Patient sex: F
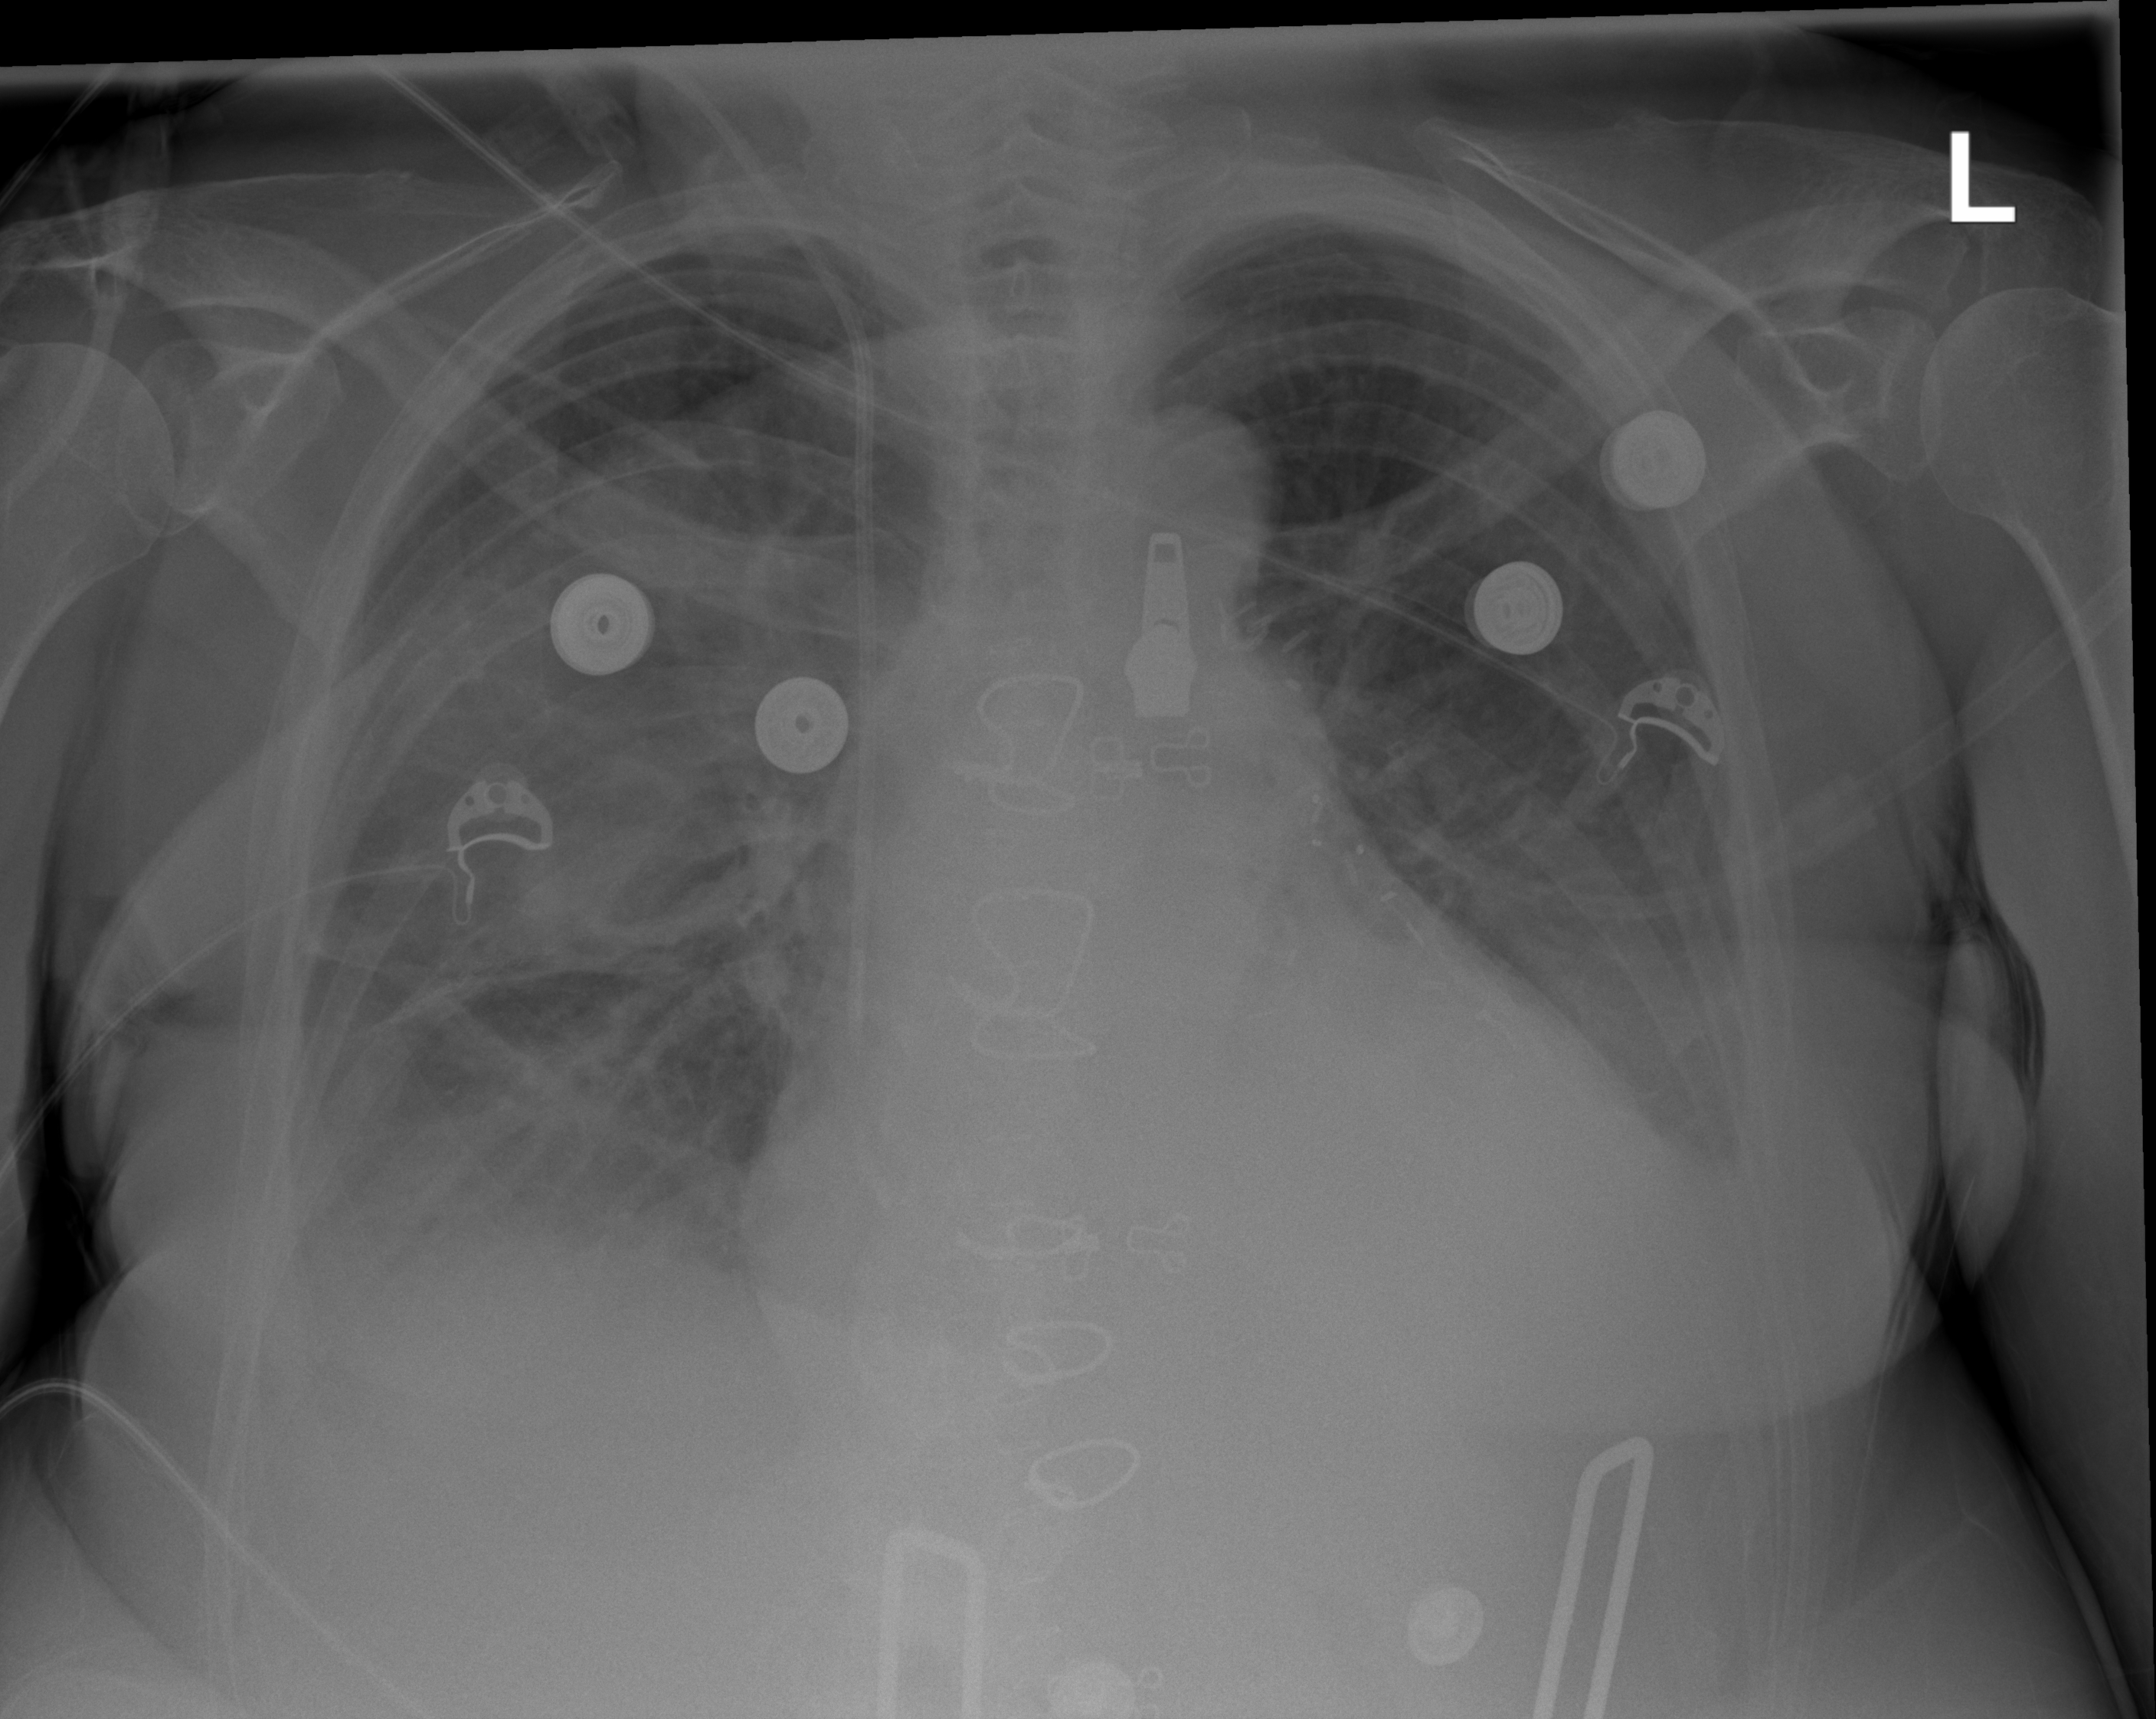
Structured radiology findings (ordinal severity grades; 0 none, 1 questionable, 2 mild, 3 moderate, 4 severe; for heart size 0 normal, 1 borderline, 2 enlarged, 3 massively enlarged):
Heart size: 2
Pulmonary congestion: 1
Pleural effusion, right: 3
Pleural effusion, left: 2
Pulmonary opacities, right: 3
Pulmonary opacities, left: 2
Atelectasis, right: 3
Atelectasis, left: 2